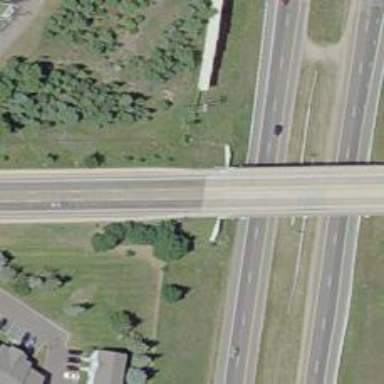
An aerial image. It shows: Tertiary road with bridge.